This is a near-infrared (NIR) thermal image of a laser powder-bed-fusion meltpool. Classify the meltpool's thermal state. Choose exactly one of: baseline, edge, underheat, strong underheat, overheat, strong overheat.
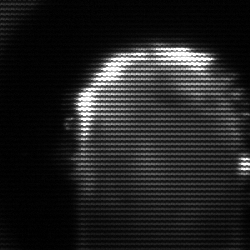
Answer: baseline